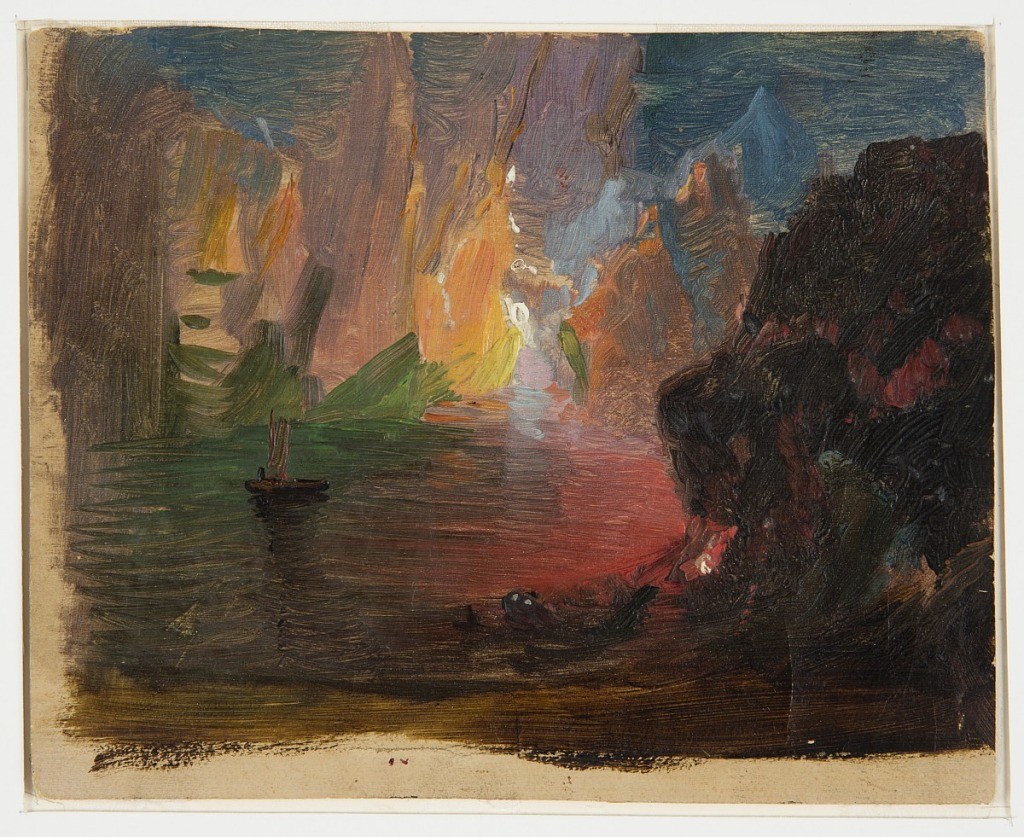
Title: Iceberg Fantasy
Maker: Frederic Edwin Church, American, 1826–1900
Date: June–July 1859
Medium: Oil on paper backed with canvas
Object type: Drawing
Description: Seascape and landscape sketch possibly showing a view of a tar-covered, floating barrel burning in the cave or indentation of an iceberg, witnessed during the artist's expedition to Newfoundland and Labrador. In the foreground at right, a rugged mass of dark ice is illuminated at its base in a vivid red glow. At center left, a sailboat is anchored in a calm bay surrounded by icebergs, which are variously illuminated--potentially by the burning barrel, the midnight sun, or both. The water itself is also toned in hues of green and red. In the background, this small bay is bounded by a craggy wall of prismatic icebergs, seemingly colored like a rainbow as they reach toward a dark evening sky. In the background at center, another light source, or a reflection of the burning barrel, is visible. Along the lower margin, the beige grounding color is visible.